Question: Hello is it possible to have a listview containing textview be strikethrough ?
for example
'''
if(itemText.equals("Done")){
// strikethrough here.
}else{
// no strikethrought here.
}
'''
the thing is, when I do this the item plus the first index of the listview gets strike through

is there a way to only strike the click item ?
please help me thank you
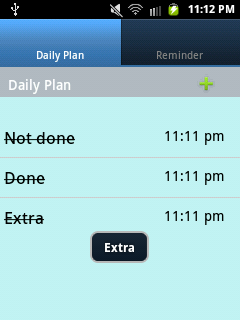
Answer: I hope I've finally understood what you want done. But here's a shot:
You have to add an onListItemClick method like so:
'''
@Override
public void onListItemClick(ListView l, View v, int position, long id) {
super.onListItemClick(l, v, position, id);
TextView item = (TextView) v.findViewById(R.id.textView);
item.setPaintFlags(item.getPaintFlags() | Paint.STRIKE_THRU_TEXT_FLAG);
}
'''
Hopefully this is what you wanted as I've got it in one of my apps and it works perfectly. Let me know! Hope it does.